Question: The Android Webkit browser (tested on 2.2, 2.3, and 3.0) seems to behave in weird ways when modal elements are put one above the other. In this example here

... I'm displaying a <URL> with z-index 200, a gray overlay div spanning the whole document height and width with z-index 199 and behind all that is the regular form.
In the example above, I have clicked on the dropdown control for the year where it says 2011. Instead of selecting that dropdown, the focus went on the textarea element way below the gray overlay.
This doesn't happen with a desktop Firefox browser, or with the iPhone Webkit browser.
Any idea what's wrong?? Or how to work around this issue? I want to avoid modifying the form (e.g. disabling all elements, while the overlay displays)...
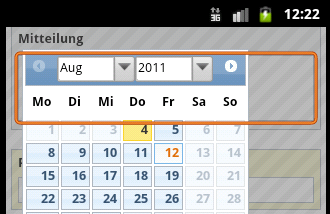
Answer: It seems that this is actually a known issue in Android. It's supposed to be fixed, but I can't confirm that.
- <URL>